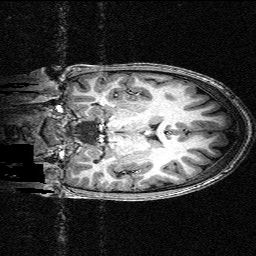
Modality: T1w
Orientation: coronal
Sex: female
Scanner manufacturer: siemens
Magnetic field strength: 3 T
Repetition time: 2.3 s
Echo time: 0.00336 s